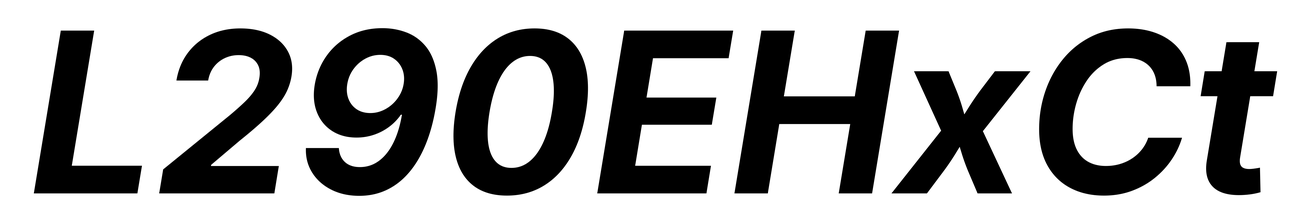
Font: Inter-Italic_Bold_Italic